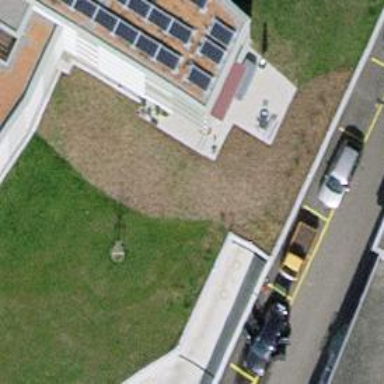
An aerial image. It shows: Parking entrance.